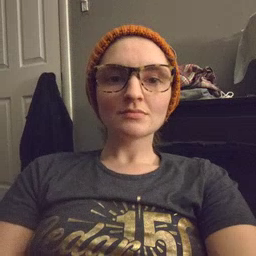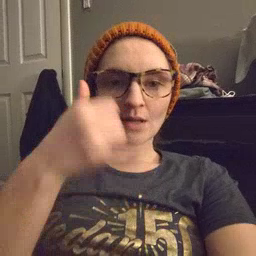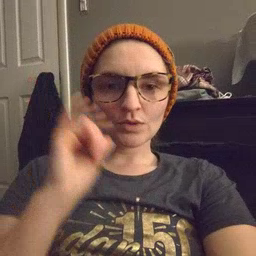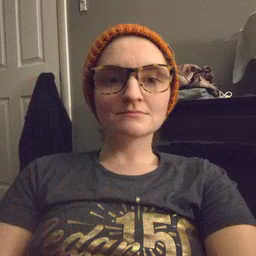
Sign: cow